Interaction volume radius: 10 \u00c5
Interaction volume height: 20 \u00c5
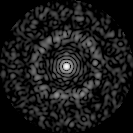
Disorder parameter: 0.8261